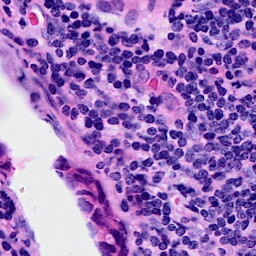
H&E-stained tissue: Breast